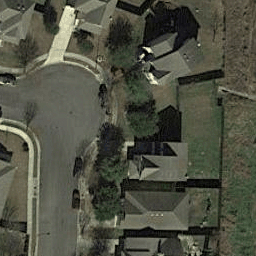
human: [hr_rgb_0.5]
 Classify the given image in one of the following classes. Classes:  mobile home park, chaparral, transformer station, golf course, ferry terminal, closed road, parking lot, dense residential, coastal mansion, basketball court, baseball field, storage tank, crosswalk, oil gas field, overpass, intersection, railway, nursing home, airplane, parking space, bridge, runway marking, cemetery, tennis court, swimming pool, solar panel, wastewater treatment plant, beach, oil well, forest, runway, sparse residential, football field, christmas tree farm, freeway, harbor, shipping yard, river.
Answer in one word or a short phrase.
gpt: closed road